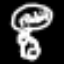
Label: frog